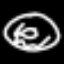
Label: donut